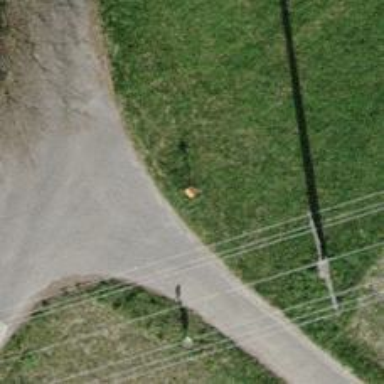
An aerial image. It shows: Pole with roof-covered pipeline marker.